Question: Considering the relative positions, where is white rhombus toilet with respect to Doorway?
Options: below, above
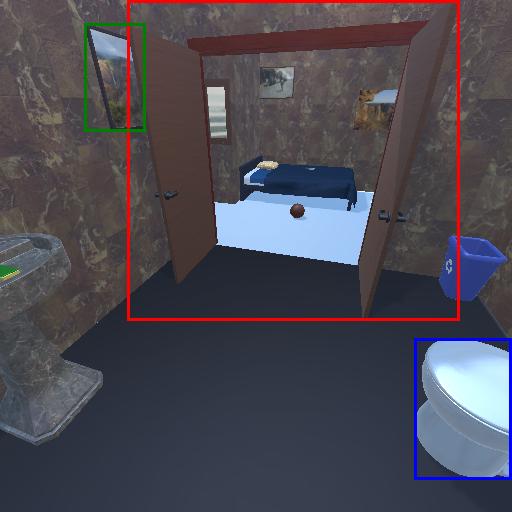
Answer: below